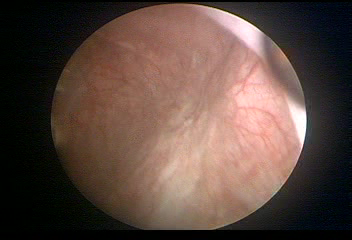
Modality: WLC
Class: Normal mucosa
Bladder cancer association: No